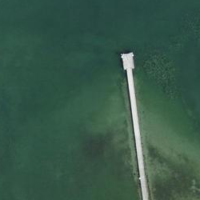
EUNIS habitat code: 14
Species observed at this site:
Tachybaptus ruficollis
Corvus corone
Podiceps cristatus
Fulica atra
Anas platyrhynchos
Aythya ferina
Aythya fuligula
Bucephala clangula
Chroicocephalus ridibundus
Phalacrocorax carbo
Larus michahellis
Cygnus olor
Ardea alba
Parus major
Mergus merganser
Picus viridis